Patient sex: M
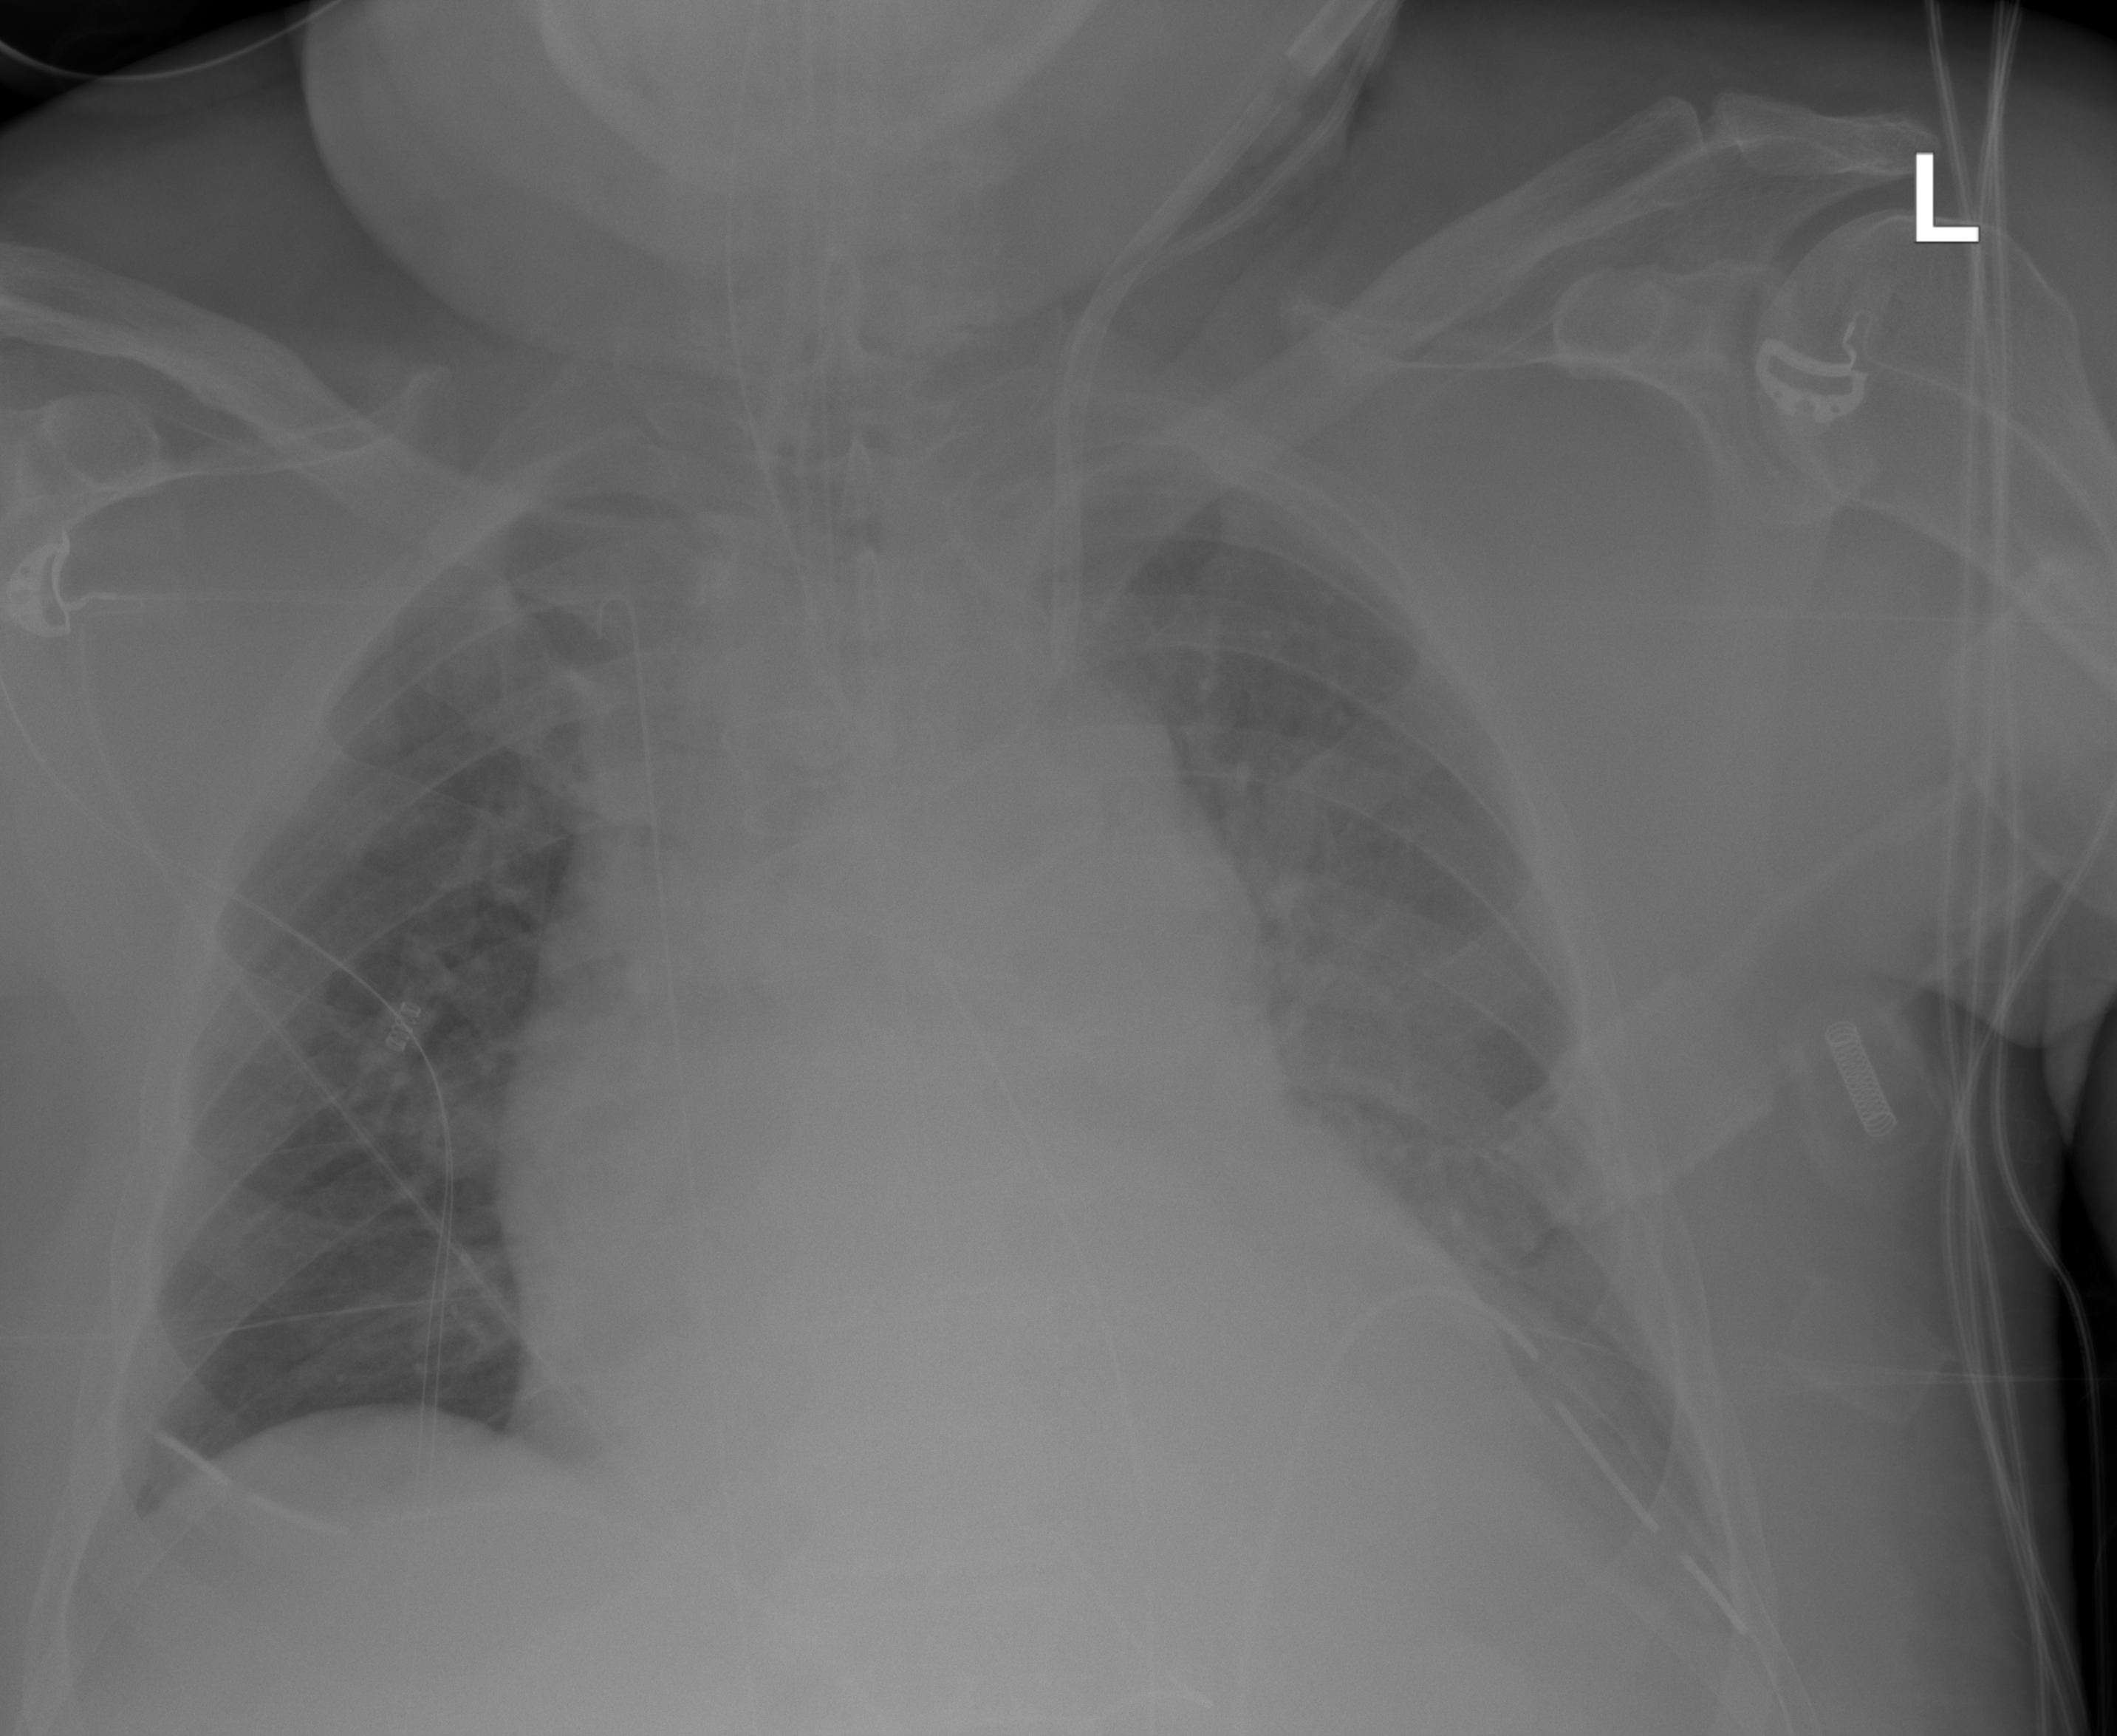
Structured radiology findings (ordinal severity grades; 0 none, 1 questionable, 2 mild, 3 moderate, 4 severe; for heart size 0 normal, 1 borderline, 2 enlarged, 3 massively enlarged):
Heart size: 3
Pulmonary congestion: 2
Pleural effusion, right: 0
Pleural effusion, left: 2
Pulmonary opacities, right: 0
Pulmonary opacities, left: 0
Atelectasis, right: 0
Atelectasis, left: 0